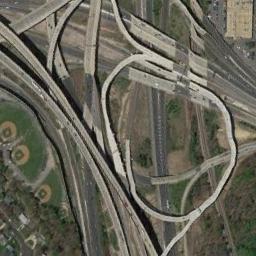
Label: overpass